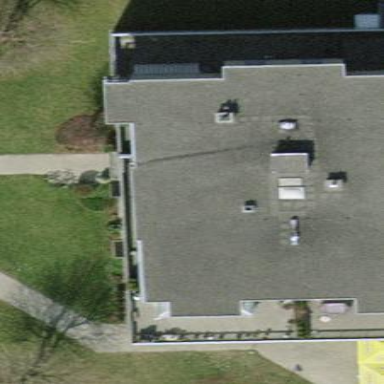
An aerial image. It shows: Residential building.